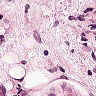
Metastatic tissue present: yes